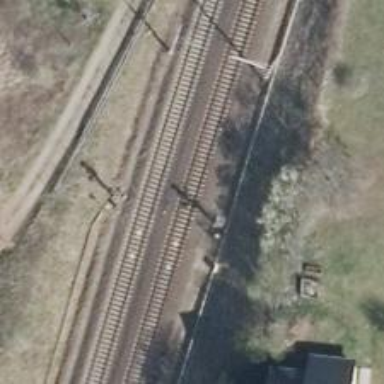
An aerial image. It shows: Railway signal.